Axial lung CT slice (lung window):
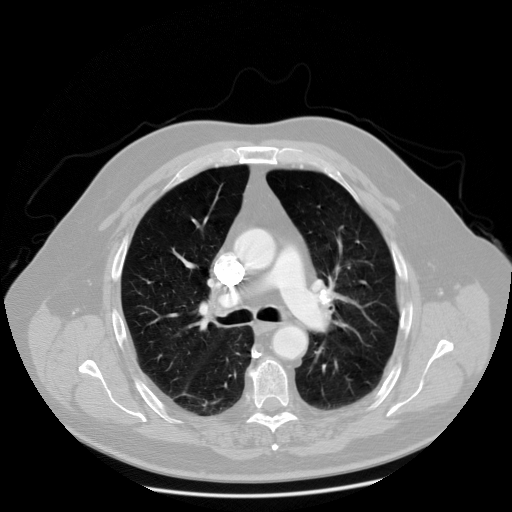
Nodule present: no